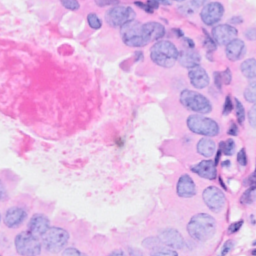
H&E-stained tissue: Breast